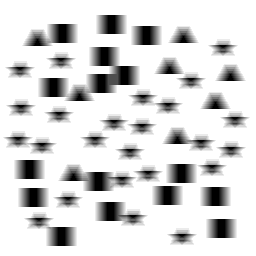
Squares: 16
Triangles: 8
Stars: 24
Total shapes: 48